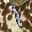
Label: 1